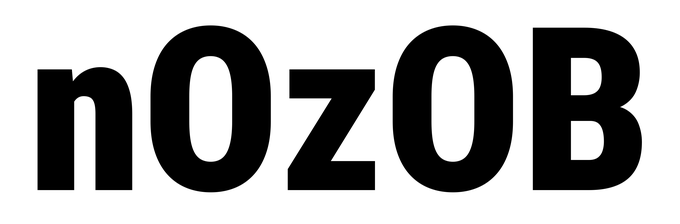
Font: Roboto_Condensed_Black